Question: Let's say I have two tables 'Company' (almost 60K records) and 'Position' (almost 600K records)
'Company' table:
'''
CompanyID INT --PRIMARY KEY
CompanyName NVARCHAR(100)
CompanyType INT --Just can be (1,2,3,4,5,6)
'''
'Position' table:
'''
PositionID INT --Primary key
PositionName NVARCHAR(100)
CompanyID INT --FK point to Company Table
WorkExperience INT --Just can be (1,2,3,4,5,6,7,8)
WorkType INT --Just can be (1,2)
CreateTime datetime
UpdateTime datetime
'''
I have created a 'NONCLUSTERED INDEX' on the 'Company' table:
'''
CREATE NONCLUSTERED INDEX [IX_1] ON [dbo].[Company]
(
[CompanyKind] ASC
)
INCLUDE ( [CompanyName]) ON [PRIMARY]
GO
'''
And I have created two 'NONCLUSTERED INDICES' ON the 'Position' table also:
'''
CREATE NONCLUSTERED INDEX [IX_6] ON [dbo].[Position]
(
[CompanyID] ASC
)ON [PRIMARY]
CREATE NONCLUSTERED INDEX [IX_8] ON [dbo].[Position]
(
[UpdateTime] ASC
) ON [PRIMARY]
'''
My paging stored procedure looks like this:
'''
ALTER PROC [dbo].[spIndexJobList]
@KeyWord NVARCHAR(50) ,
@WorkExperience INT ,
@WorkType INT ,
@CompanyType INT ,
@PageSize INT ,
@PageNumber INT
--@RowCount INT OUTPUT
AS
DECLARE @RowStart INT
DECLARE @RowEnd INT
DECLARE @SQL NVARCHAR(4000)
DECLARE @ParamDefinition NVARCHAR(2000)
SET @SQL = N'SELECT C.CompanyID,C.CompanyName,P.PositionName,P.PositionID,P.UpdateTime, Row_number() OVER (ORDER BY P.UpdateTime DESC) AS RowNumber FROM Company C INNER JOIN Position P ON C.CompanyID=P.CompanyID WHERE 1=1 '
IF @KeyWord!=''
SET @SQL = @SQL + ' AND PositionName LIKE @KeyWord'
IF @WorkExperience !=0
SET @SQL = @SQL + ' AND P.WorkExperience=@WorkExperience'
IF @CompanyType != 0
SET @SQL = @SQL + ' AND C.CompanyType=@CompanyType'
IF @WorkType !=0
SET @SQL = @SQL + ' AND P.WorkType=@WorkType'
SET @ParamDefinition = ' @KeyWord NVarchar(50),
@WorkExperience INT,
@WorkType INT,
@CompanyType INT,
@PageSize INT,
@PageNumber INT'
IF @PageNumber > 0
BEGIN
SET @PageNumber = @PageNumber - 1
SET @RowStart = @PageSize * @PageNumber + 1 ;
SET @RowEnd = @RowStart + @PageSize - 1 ;
SET @SQL = '
WITH AllJobs
AS (' + @SQL
+ ')
SELECT *,(SELECT Count(RowNumber) FROM AllJobs) AS TotalRows FROM AllJobs WHERE RowNumber >='
+ STR(@RowStart) + ' AND RowNumber <= ' + STR(@RowEnd) + ''
EXECUTE sp_Executesql @SQL, @ParamDefinition,
@KeyWord, @WorkExperience,@WorkType,
@CompanyType, @PageSize, @PageNumber
END
'''
My call statement is this:
'''
SET STATISTICS IO ON
DECLARE @return_value int
EXEC @return_value = [dbo].[spIndexJobList]
@KeyWord='',
@WorkExperience = 3,
@CompanyType = 2,
@WorkType =1,
@PageSize = 30,
@PageNumber =2000
SELECT 'Return Value' = @return_value
GO
SET STATISTICS IO OFF
'''
//-----------------------------------------------------------------------
'''
(30 row(s) affected)
Table 'Company'. Scan count 3, logical reads 632, physical reads 0
Table 'Position'. Scan count 3, logical reads 4865, physical reads 0
Table 'Worktable'. Scan count 0, logical reads 0, physical reads 0
Table 'Worktable'. Scan count 0, logical reads 0, physical reads 0
'''
//-----------------------------------------------------------------------

The execute plan prompt missing index on(WorkExperience,WorkType).
But after created index on (WorkExperience,WorkType) query slower.
Anyone give me some suggestions will very appreciate. Sorry for my bad english!
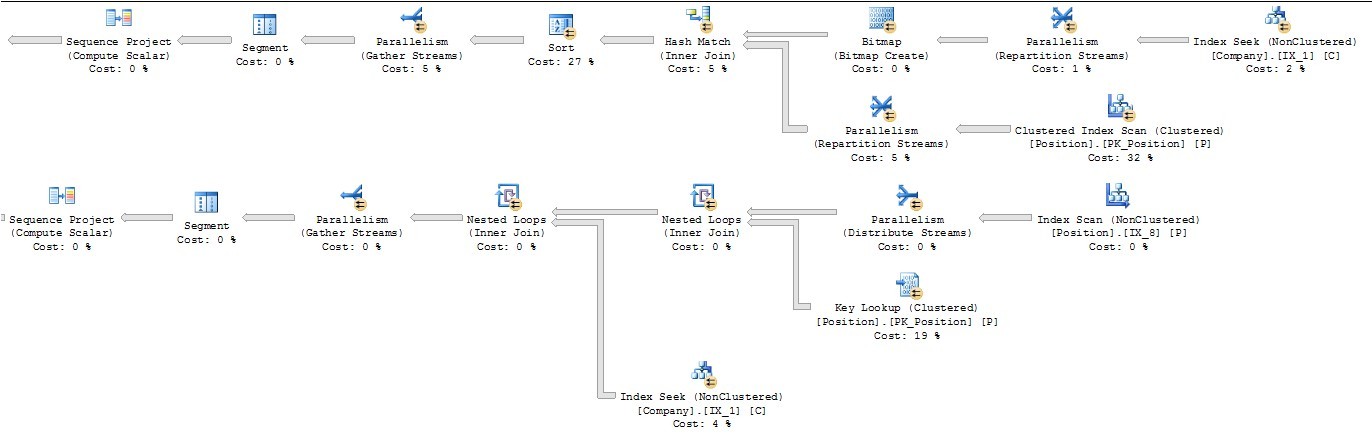
Answer: '''
CompanyID INT NOT NULL PK
CompanyName NVARCHAR(100) NOT NULL
CompanyType TINYINT NOT NULL
'''
'''
PositionID INT NOT NULL PK
PositionName NVARCHAR(100) NOT NULL
CompanyID INT NOT NULL
WorkExperience TINYINT NOT NULL
WorkType TINYINT NOT NULL
CreateTime SMALLDATETIME
UpdateTime SMALLDATETIME
'''
'''
CREATE NONCLUSTERED INDEX IX_Position
ON Position (WorkExperience, WorkType, PositionName)
INCLUDE (UpdateTime)
'''
'''
ALTER PROC [dbo].[spIndexJobList]
@KeyWord NVARCHAR(50)
, @WorkExperience TINYINT
, @WorkType TINYINT
, @CompanyType INT
, @PageSize INT
, @PageNumber INT
AS BEGIN
SET NOCOUNT ON;
IF @PageNumber > 0 BEGIN
DECLARE
@RowStart INT
, @RowEnd INT
, @SQL NVARCHAR(4000)
, @ParamDefinition NVARCHAR(500)
SELECT @SQL = N'
SELECT
c.CompanyID
, c.CompanyName
, p.PositionName
, p.PositionID
, p.UpdateTime
, RowNumber = ROW_NUMBER() OVER (ORDER BY p.UpdateTime DESC)
FROM dbo.Company c
JOIN dbo.Position p ON c.CompanyID = p.CompanyID
WHERE 1=1 '
+ CASE WHEN @KeyWord != '' THEN ' AND PositionName LIKE @KeyWord' ELSE '' END
+ CASE WHEN @WorkExperience != 0 THEN ' AND p.WorkExperience = @WorkExperience' ELSE '' END
+ CASE WHEN @CompanyType != 0 THEN ' AND c.CompanyType = @CompanyType' ELSE '' END
+ CASE WHEN @WorkType != 0 THEN ' AND p.WorkType = @WorkType' ELSE '' END
SET @ParamDefinition = '@KeyWord NVARCHAR(50),
@WorkExperience INT,
@WorkType INT,
@CompanyType INT,
@PageSize INT,
@PageNumber INT'
SELECT
@PageNumber = @PageNumber - 1
, @RowStart = @PageSize * @PageNumber + 1
, @RowEnd = @RowStart + @PageSize - 1
, @SQL = '
WITH AllJobs AS (' + @SQL + ')
SELECT *
FROM AllJobs a
CROSS JOIN (
SELECT TotalRows = Count(RowNumber)
FROM AllJobs
) t
WHERE a.RowNumber BETWEEN ' + STR(@RowStart) + ' AND ' + STR(@RowEnd)
EXEC sys.sp_executesql
@SQL,
@ParamDefinition,
@KeyWord,
@WorkExperience,
@WorkType,
@CompanyType,
@PageSize,
@PageNumber
END
END
'''
- <URL>